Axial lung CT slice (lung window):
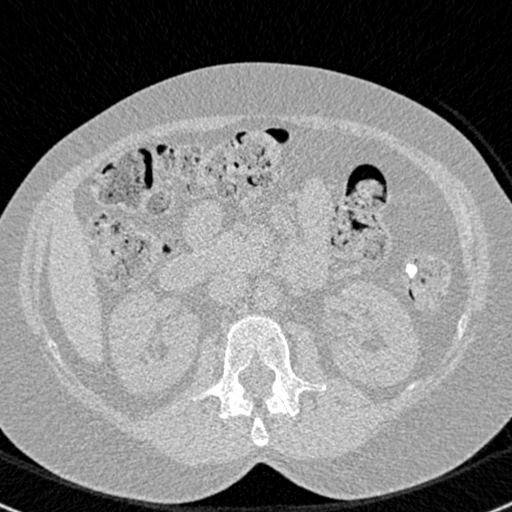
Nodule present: no